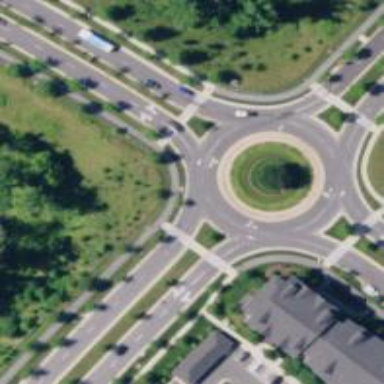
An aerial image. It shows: Secondary road with asphalt surface leading to roundabout junction.